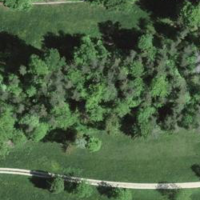
EUNIS habitat code: 41
Species observed at this site:
Hippocrepis comosa